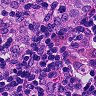
Metastatic tissue present: yes